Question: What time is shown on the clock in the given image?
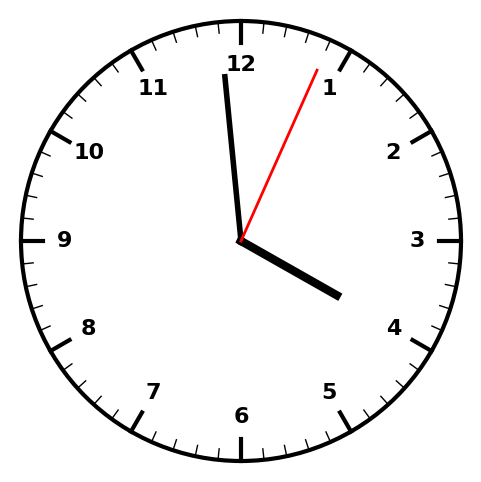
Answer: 03:59:04